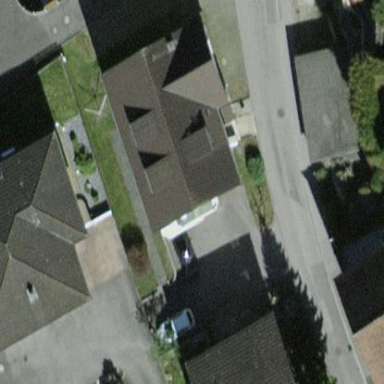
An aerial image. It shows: Detached building.